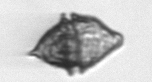
Label: Kryptoperidinium_triquetrum